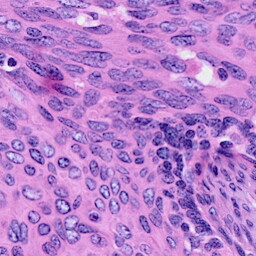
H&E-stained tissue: Cervix